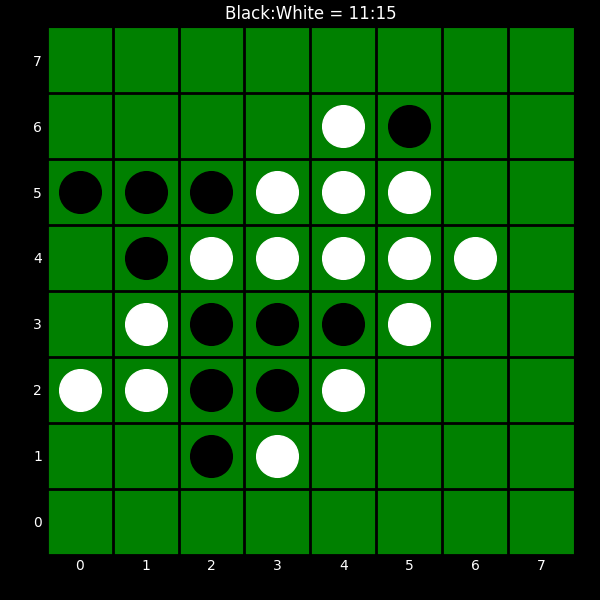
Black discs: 11
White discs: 15